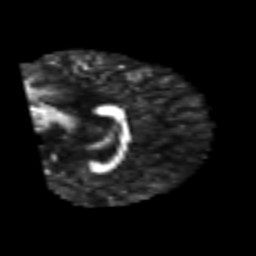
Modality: FA
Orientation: sagittal
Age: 25
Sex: male
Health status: healthy